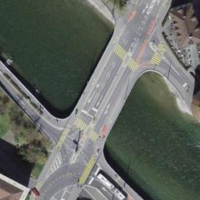
EUNIS habitat code: 57
Species observed at this site:
Corvus corone
Podiceps cristatus
Cyanistes caeruleus
Fulica atra
Anas platyrhynchos
Chloris chloris
Aythya fuligula
Coloeus monedula
Ptyonoprogne rupestris
Lamium galeobdolon
Filipendula ulmaria
Chroicocephalus ridibundus
Turdus merula
Columba palumbus
Phylloscopus collybita
Larus michahellis
Cygnus olor
Gallinula chloropus
Parus major
Mergus merganser
Pica pica
Phoenicurus ochruros
Sitta europaea
Stachys sylvatica
Columba livia
Motacilla alba